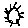
Label: sun